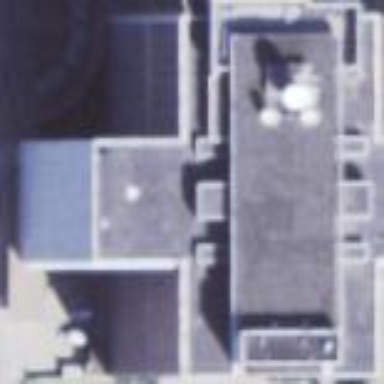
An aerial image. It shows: Office building.